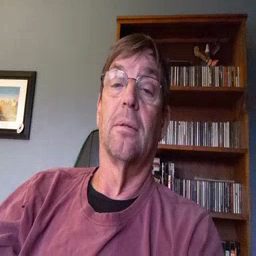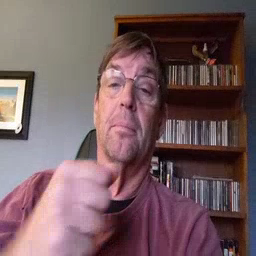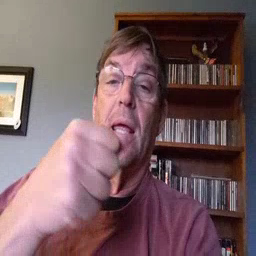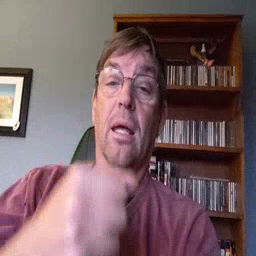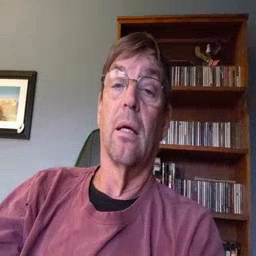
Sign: make